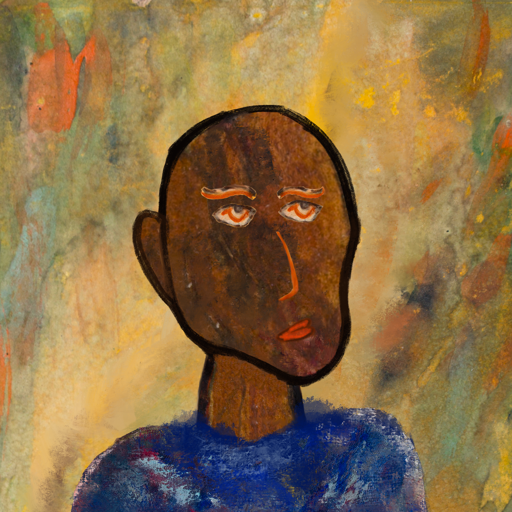
Background: Comrade, Head And Neck Side: Mosgoul, Face Side: Experience, Bust: Irani, Hair Side: Blank, Head Accessory: Blank, Second Necklace: Blank, Necklace: Blank, Baby: Blank